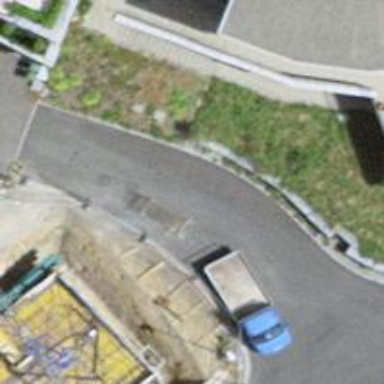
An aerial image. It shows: Compacted alley serving as service road.